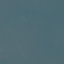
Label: SeaLake